В закрытой коробке с двумя выводами находятся батарейка и резистор. К выводам коробки подключили последовательно резистор с сопротивлением $R=1~Ом$ и батарейку с напряжением $U=1~В$. При этом в резисторе выделяется мощность $P_1=1~Вт$. После того как полюса батарейки переключили, эта мощность возросла $P_2=4~Вт$.
Определите напряжение батарейки и сопротивление резистора, находящихся в коробке.
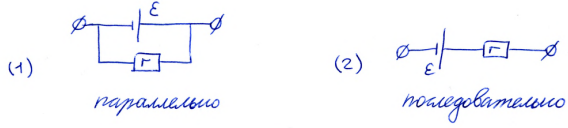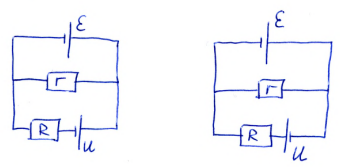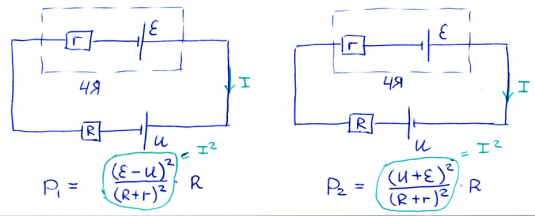
Решение: Батарейка и резистор могут быть в ЧЯ соединены параллельно или последовательно.  $(1)$ Разберем сначала случай параллельного подключения.  В этом случае на резисторе $R$ падения напряжения равны $U+\varepsilon$ и $|U-\varepsilon|$, так что $P_2=\frac{(U+\varepsilon)^2}{R}, \quad P_1=\frac{(U-\varepsilon)^2}{R}$.$$\begin{aligned}& U^2+2 U \varepsilon+\varepsilon^2=R P_2 \\& U^2-2 U \varepsilon+\varepsilon^2=R P_1\end{aligned} \\4 U \varepsilon=R\left(P_2-P_1\right) \Rightarrow \varepsilon=\frac{R\left(P_2-P_1\right)}{4 U}=0.75 \mathrm{~B} \\P_2=\frac{(U+\varepsilon)^2}{R}=3.1~Вт \ne 4~Вт$$Поэтому получается противоречие, то есть случай $(1)$ не реализуется. $(2)$ Остается разобрать случай последовательного соединения элементов в ЧЯ.  $$\begin{aligned}& \left(\frac{U+\varepsilon}{U-\varepsilon}\right)^2=\frac{P_2}{P_1} \\& |U+\varepsilon| \sqrt{P_1}=|U-\varepsilon| \sqrt{P_2} .\end{aligned}$$Далее возможны два случая:$1.$ $U>\varepsilon$Тогда $|U-\varepsilon|=U-\varepsilon$ и $(U+\varepsilon) \sqrt{P_1}=(U-\varepsilon) \sqrt{P_2}$$$\varepsilon=\frac{U\left(\sqrt{P_2}-\sqrt{P_1}\right)}{\sqrt{P_2}+\sqrt{P_1}}=\frac{1}{3} B \approx 0.33 ~В \\r=\sqrt{\frac{(U+\varepsilon)^2 R}{P_2}}-R=\frac{(U+\varepsilon) \sqrt{R}}{\sqrt{P_2}}-R=-\frac{1}{3}~Ом$$Получаем противоречие с $r>0$.Данный случай не реализуется.$2.$ $U<\varepsilon$Тогда $|U-\varepsilon|=\varepsilon-U$.$$\begin{aligned}& (U+\varepsilon) \sqrt{P_1}=(\varepsilon-U) \sqrt{P_2} . \\& \varepsilon=U \cdot \frac{\sqrt{P_1}+\sqrt{P_2}}{\sqrt{P_2}-\sqrt{P_1}}=3~В. \\& r=\frac{(U+\varepsilon) \sqrt{R}}{\sqrt{P_2}}-R=1~Ом.\end{aligned}$$
Ответ: Напряжение батарейки $3~В$.Сопротивление резистора в ЧЯ $1~Ом$.
Темы:
T, Электричество, Цепи, Всероссийские, Цепь с резистором, Черный ящик, Мощность, Полярный элемент